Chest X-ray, PA view. Patient: 17 years old, sex F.
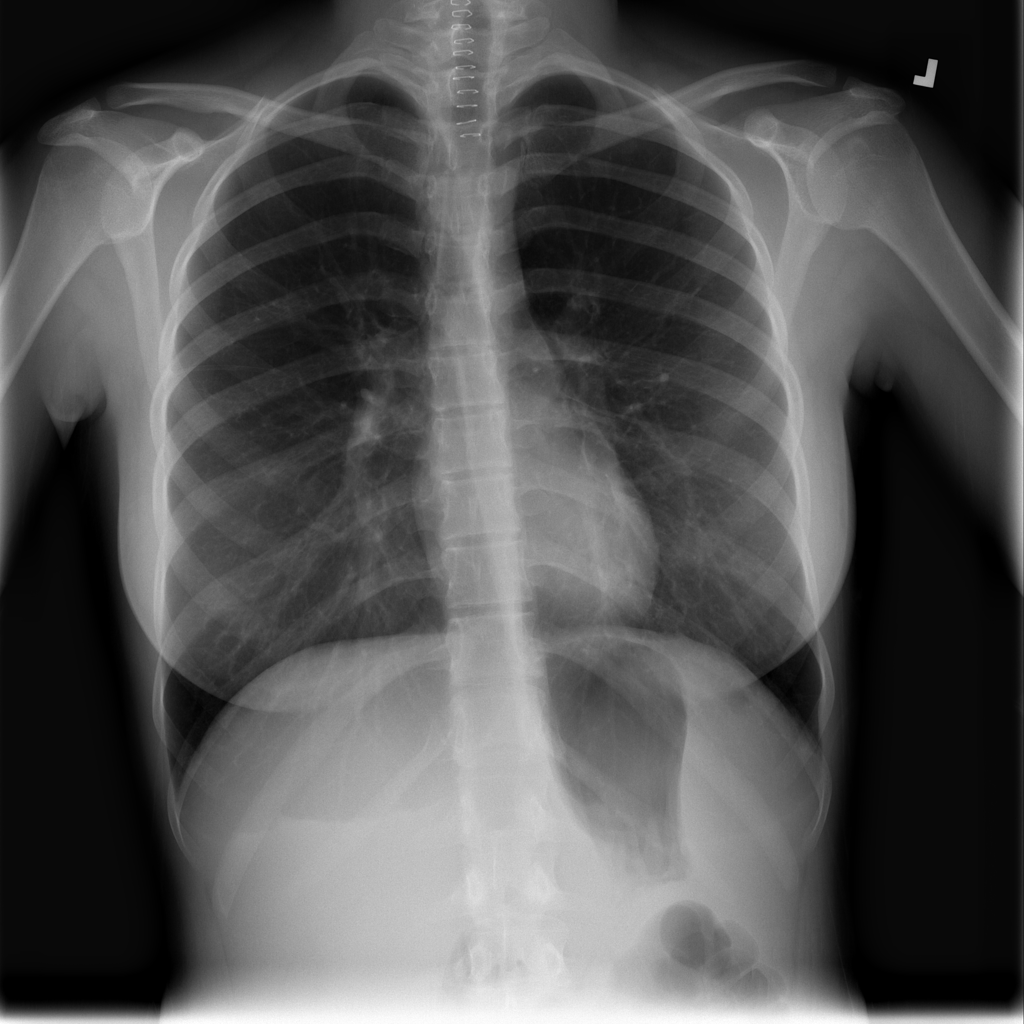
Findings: No Finding